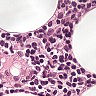
Metastatic tissue present: no